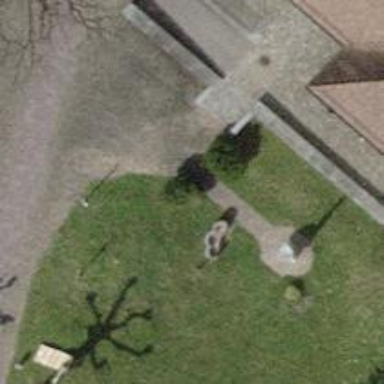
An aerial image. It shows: Bench.